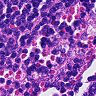
Metastatic tissue present: no